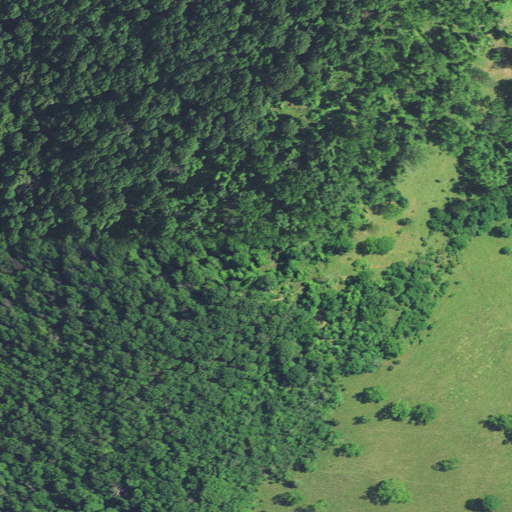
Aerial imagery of mountain in West Virginia named Merritt Knob containing deciduous forest, mixed forest, and pasture